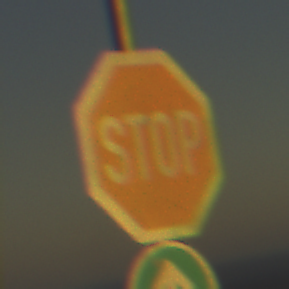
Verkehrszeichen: Stop
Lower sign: VorgeschriebeneFahrtrichtungGeradeaus
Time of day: SunriseSunset
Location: Outdoor (RoadRail)
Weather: PartlyCloudy
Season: NotSpecified
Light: Natural